Field crop: maize
Growth stage: 2
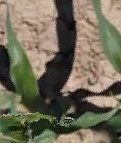
Species: maize